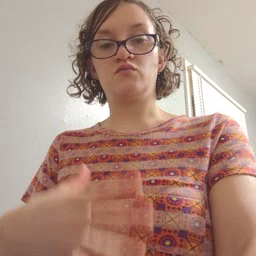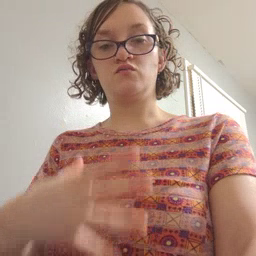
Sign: minemy